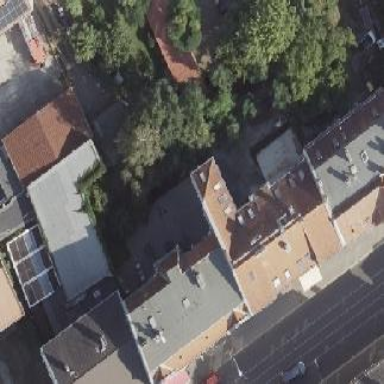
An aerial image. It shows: Apartment building with double saltbox roof shape.